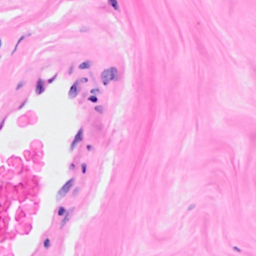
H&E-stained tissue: Breast